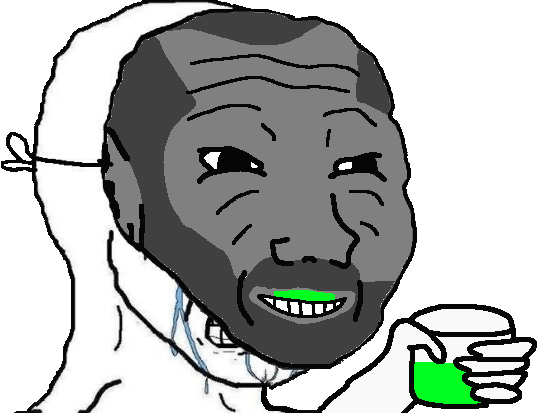
Label: 5_Crying_Wojak